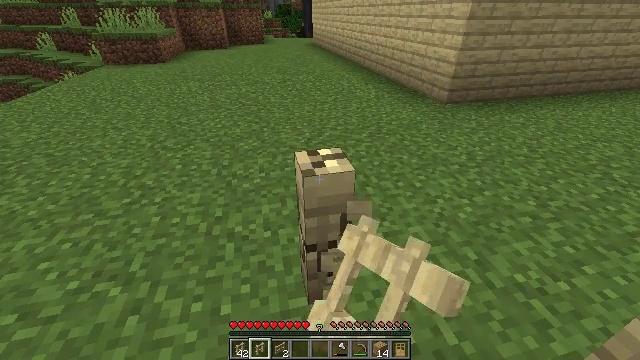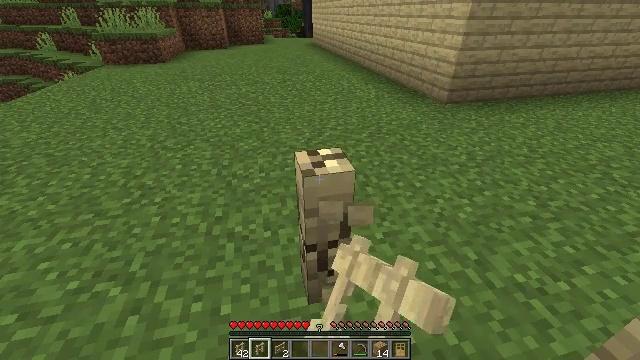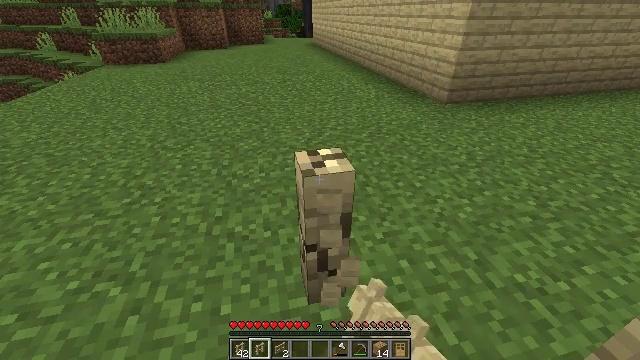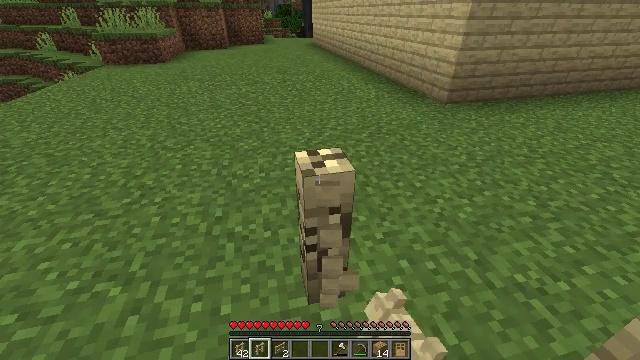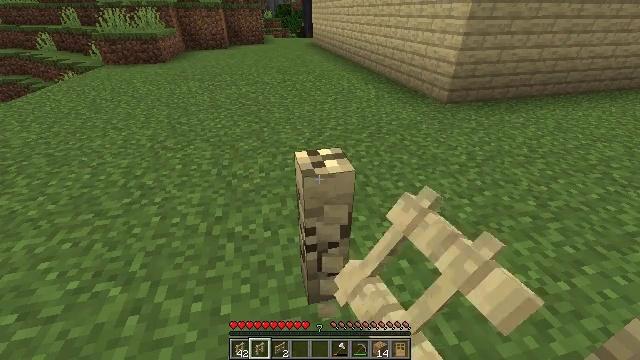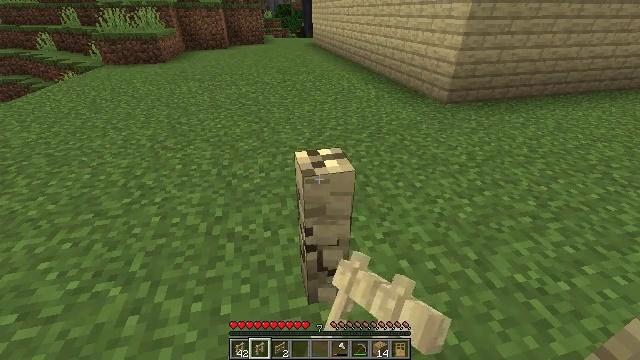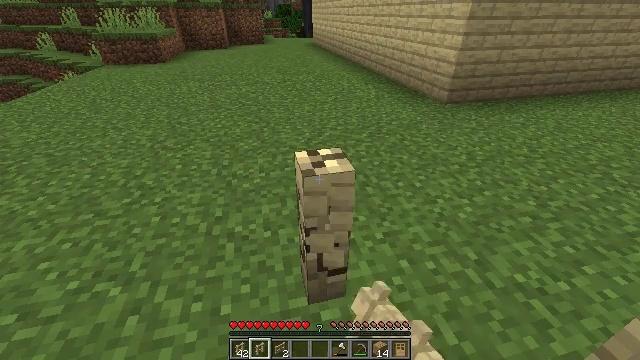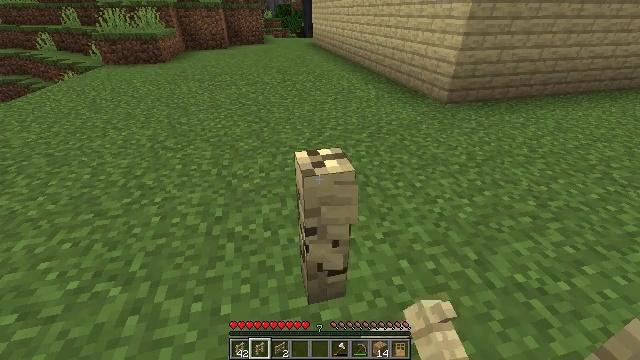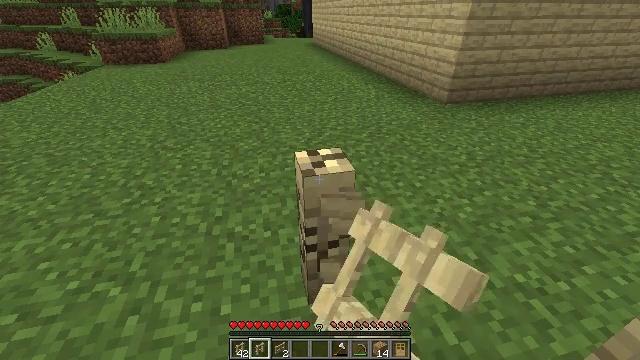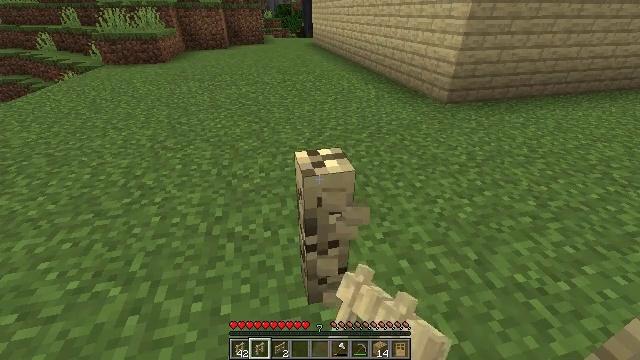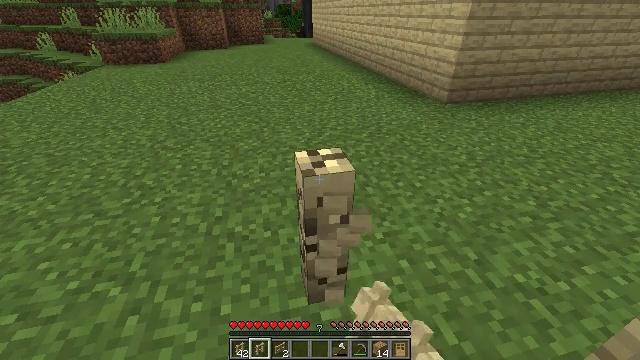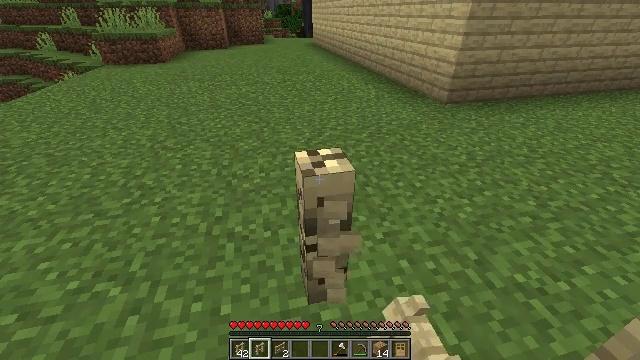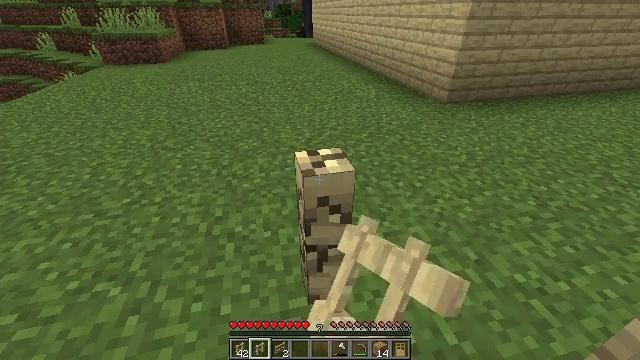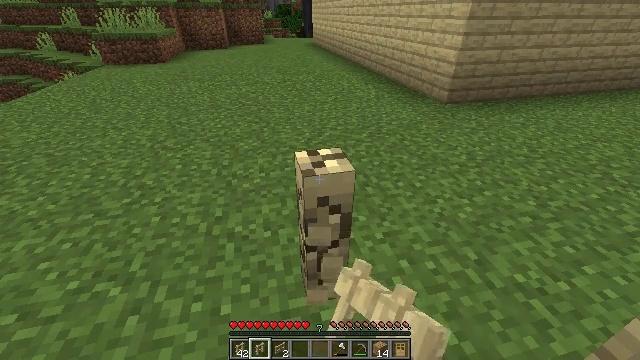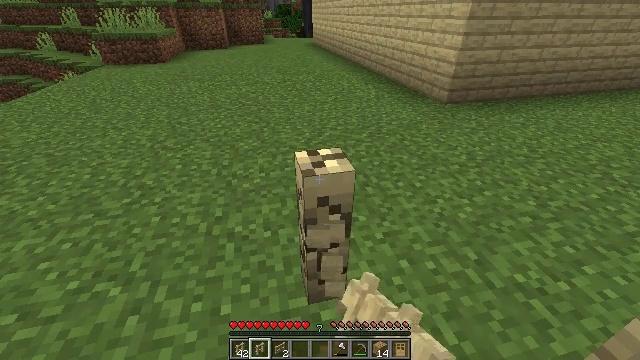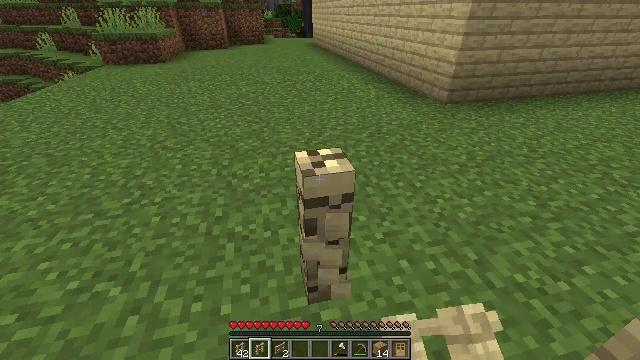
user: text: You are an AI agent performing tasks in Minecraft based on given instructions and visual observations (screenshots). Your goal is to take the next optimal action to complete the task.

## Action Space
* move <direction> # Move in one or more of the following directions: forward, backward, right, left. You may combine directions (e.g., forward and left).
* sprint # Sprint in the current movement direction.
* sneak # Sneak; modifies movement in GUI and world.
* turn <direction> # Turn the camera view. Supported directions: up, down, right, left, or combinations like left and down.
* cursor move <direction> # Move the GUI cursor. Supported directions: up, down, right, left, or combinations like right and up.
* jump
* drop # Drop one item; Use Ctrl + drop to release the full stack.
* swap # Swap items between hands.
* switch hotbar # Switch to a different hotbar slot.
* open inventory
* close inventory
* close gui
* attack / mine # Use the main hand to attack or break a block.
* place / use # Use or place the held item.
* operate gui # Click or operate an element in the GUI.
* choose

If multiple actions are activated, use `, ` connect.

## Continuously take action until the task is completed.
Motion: motion action
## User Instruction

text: Break the birch fence.
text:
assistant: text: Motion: attack / mine
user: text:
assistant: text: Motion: attack / mine
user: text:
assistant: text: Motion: attack / mine
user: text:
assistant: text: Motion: attack / mine
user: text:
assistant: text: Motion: attack / mine
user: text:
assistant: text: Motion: attack / mine
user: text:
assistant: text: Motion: attack / mine
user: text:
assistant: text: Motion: attack / mine
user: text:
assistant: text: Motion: attack / mine
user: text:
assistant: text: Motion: attack / mine
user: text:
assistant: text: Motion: attack / mine
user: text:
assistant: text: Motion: attack / mine
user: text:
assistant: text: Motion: attack / mine
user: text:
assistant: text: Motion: attack / mine
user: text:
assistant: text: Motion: attack / mine
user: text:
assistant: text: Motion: attack / mine
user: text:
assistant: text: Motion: attack / mine
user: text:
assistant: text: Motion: attack / mine
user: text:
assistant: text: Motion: attack / mine
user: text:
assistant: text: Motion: attack / mine
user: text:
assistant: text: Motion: attack / mine
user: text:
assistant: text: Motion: attack / mine
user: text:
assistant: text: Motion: attack / mine
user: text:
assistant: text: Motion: attack / mine
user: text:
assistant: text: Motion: attack / mine
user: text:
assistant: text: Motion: attack / mine
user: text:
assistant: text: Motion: attack / mine
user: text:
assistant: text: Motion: attack / mine
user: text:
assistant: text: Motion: attack / mine
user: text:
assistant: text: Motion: attack / mine